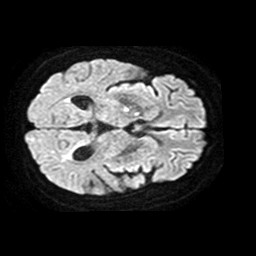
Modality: TRACE
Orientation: axial
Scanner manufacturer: philips
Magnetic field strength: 1.5 T
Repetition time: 3.396 s
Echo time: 0.09411 s